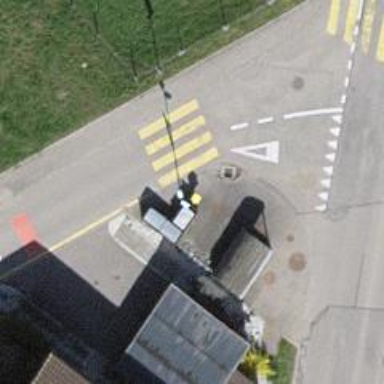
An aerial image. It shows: Zebra crossing on the road.